Question: ## Goal:
Write a passing test for the 'waCarousel' directive scope variable: 'self.awesomeThings'. Expect this test pass when 'self.awsomeThings.length.toBe(3)' to is true?
## Question:
How can I properly write this test? rather how do I inject a directives controller?
---
'''
angular.module('carouselApp')
.directive('waCarousel', function() {
return {
templateUrl: '../../../views/carousel/wa.carousel.html',
controller: function($scope) {
var self = this;
self.awesomeThings = [1, 2, 3];
return $scope.carousel = self;
}
}
});
'''
'''
describe('waCarousel Unit', function() {
// am I missing a $controller & namespace variable init?
var $compile,
$rootScope;
// Load the myApp module, which contains the directive
beforeEach(module('carouselApp'));
// Store references to $rootScope and $compile and $controller
// so they are available to all tests in this describe block
beforeEach(inject(function(_$compile_, _$rootScope_, _$controller_){
// The injector unwraps the underscores (_) from around the parameter names when matching
$compile = _$compile_;
$rootScope = _$rootScope_;
$controller = _$controller_;
// WaCarouselCtrl = $controller('WaCarouselCtrl', {
// $scope: scope
// });
}));
it('should have a list of awesomeThings', function() {
// This wont pass
expect(scope.awesomeThings.length).toBe(3);
});
});
'''
'''
describe('Controller: MainCtrl', function() {
// load the controller's module
beforeEach(module('carouselApp'));
var MainCtrl,
scope;
// Initialize the controller and a mock scope
beforeEach(inject(function($controller, $rootScope) {
scope = $rootScope.$new();
// !!*** this is how I would inject the typical controller of a view **!! //
MainCtrl = $controller('MainCtrl', {
$scope: scope
});
}));
it('should attach a list of awesomeThings to the scope', function() {
expect(scope.awesomeThings.length).toBe(3);
});
});
'''
How do I merge these two concepts so that I can expect 'self.awesomeThings.length).toBe(3)'?
UPDATE:

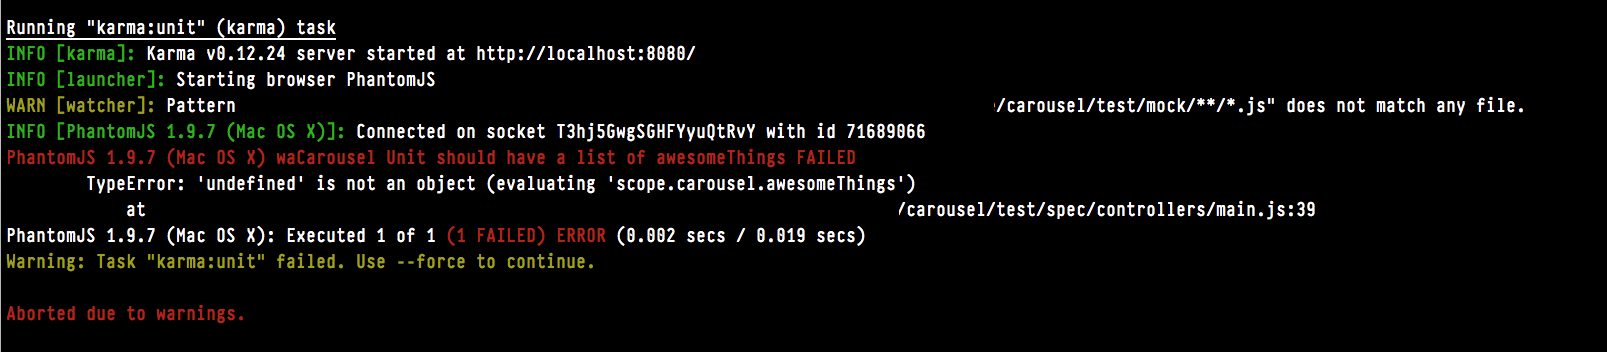
Answer: <URL>, you will have access to the scope which contains 'carousel' object with 'awesomeThings' array:
'''
describe('waCarousel Unit', function() {
var scope;
beforeEach(module('carouselApp'));
beforeEach(inject(function($rootScope, $compile) {
var element = '<test></test>';
scope = $rootScope.$new();
element = $compile(element)(scope);
scope.$digest();
}));
it('should have a list of awesomeThings', function() {
expect(scope.carousel.awesomeThings.length).toBe(3);
});
});
'''
Also, here are some useful links to testing directives in angular:
- <URL>